Field crop: maize
Growth stage: 2
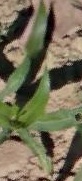
Species: maize